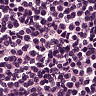
Metastatic tissue present: no